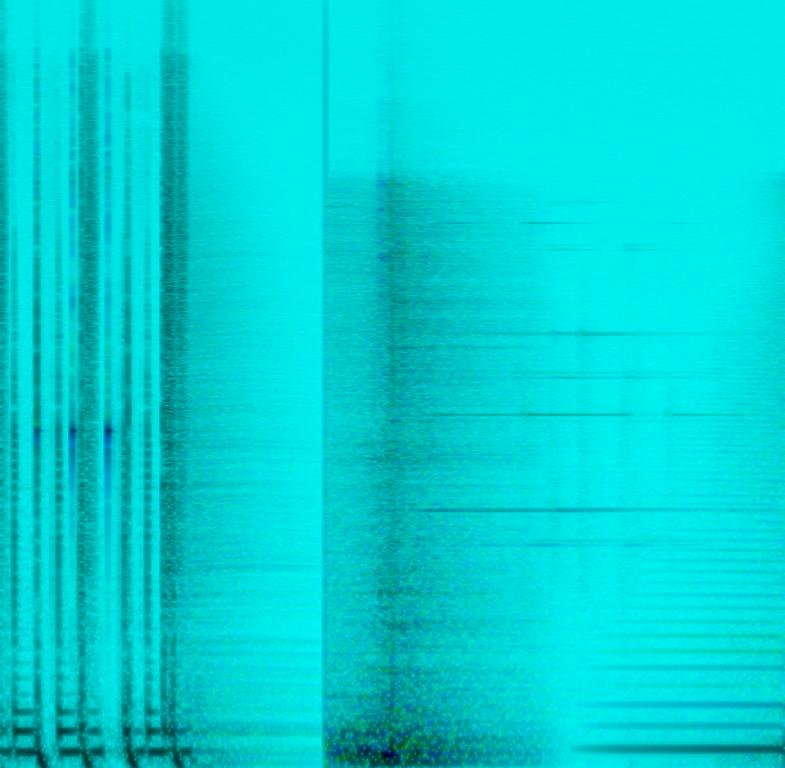
The low quality recording features a groovy bass guitar, punchy "4 on the floor" kick pattern and tinny percussion. In the second half of the loop the music cuts out and there is a short silence, after which comes the wide, muffled sound effects. At the very end, there is a slow riser, bringing the energy up.